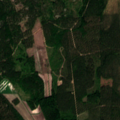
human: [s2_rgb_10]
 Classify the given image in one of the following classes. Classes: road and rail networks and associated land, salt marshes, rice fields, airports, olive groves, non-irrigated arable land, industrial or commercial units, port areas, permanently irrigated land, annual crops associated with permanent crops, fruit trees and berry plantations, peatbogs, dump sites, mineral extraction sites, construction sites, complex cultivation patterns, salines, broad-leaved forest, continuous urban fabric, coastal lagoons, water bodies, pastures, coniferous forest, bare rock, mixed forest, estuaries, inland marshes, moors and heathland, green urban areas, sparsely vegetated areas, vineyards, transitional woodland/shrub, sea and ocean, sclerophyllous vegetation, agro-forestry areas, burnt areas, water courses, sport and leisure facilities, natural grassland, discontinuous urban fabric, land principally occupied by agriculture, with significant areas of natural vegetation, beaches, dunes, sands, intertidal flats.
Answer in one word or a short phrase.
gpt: non-irrigated arable land, coniferous forest, mixed forest, transitional woodland/shrub